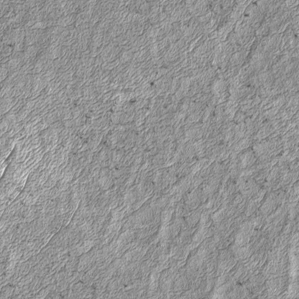
Label: frost